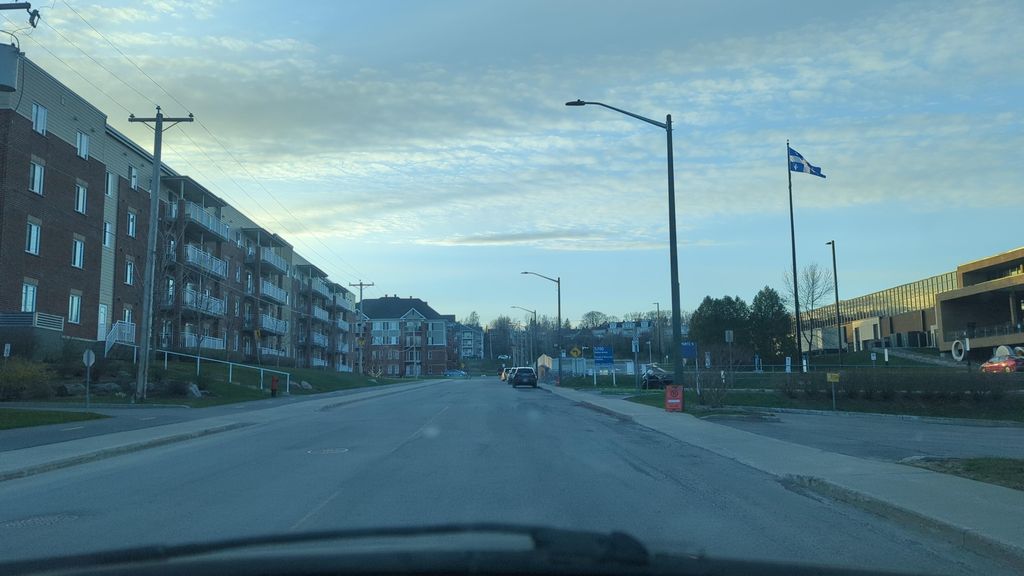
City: quebec_city